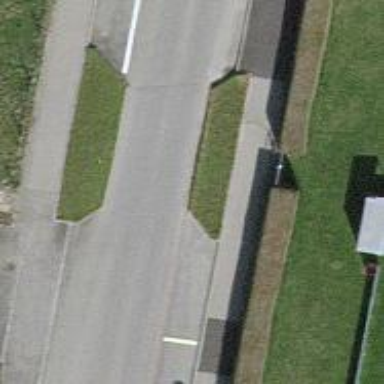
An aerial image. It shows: Residential road with asphalt surface and sidewalks on both sides. It features traffic-calming choker.